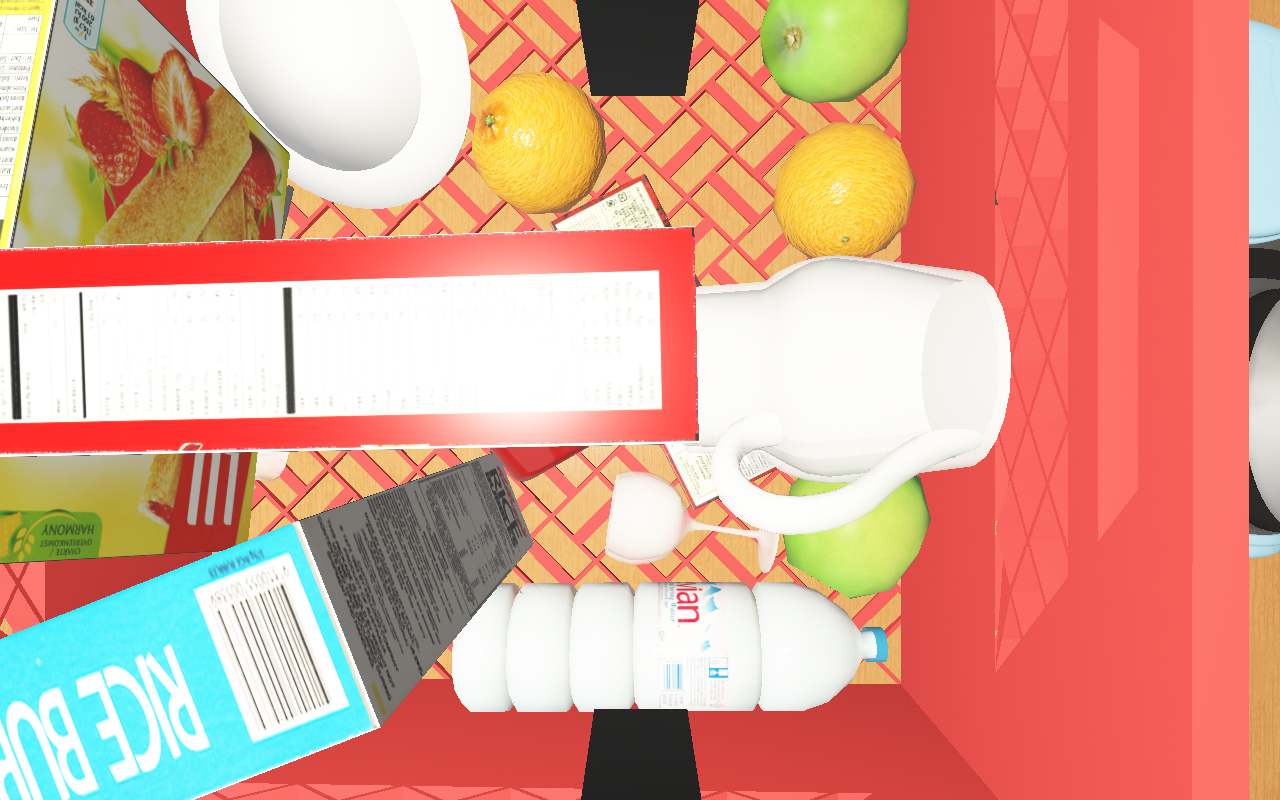
Objects in the scene:
carafe
apple
orange
orange
spoon
plate
glass
jam jar
cereal box
cereal box